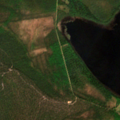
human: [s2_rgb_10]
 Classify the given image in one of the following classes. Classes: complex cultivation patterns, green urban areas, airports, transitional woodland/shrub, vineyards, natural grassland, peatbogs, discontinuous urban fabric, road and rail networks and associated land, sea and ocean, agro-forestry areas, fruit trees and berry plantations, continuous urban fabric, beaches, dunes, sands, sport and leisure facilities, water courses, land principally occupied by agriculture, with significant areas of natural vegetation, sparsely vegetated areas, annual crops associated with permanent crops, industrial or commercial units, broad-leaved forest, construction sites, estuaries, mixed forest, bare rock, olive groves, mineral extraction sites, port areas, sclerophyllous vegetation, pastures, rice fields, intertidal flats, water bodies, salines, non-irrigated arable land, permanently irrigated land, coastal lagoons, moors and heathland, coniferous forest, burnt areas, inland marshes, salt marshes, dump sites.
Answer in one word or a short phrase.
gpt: coniferous forest, mixed forest, transitional woodland/shrub, water bodies